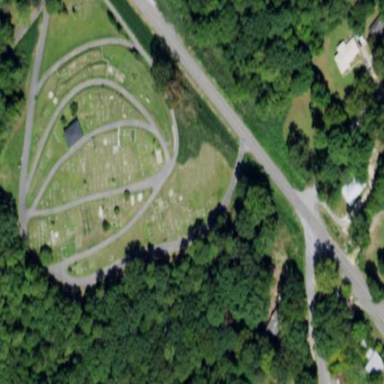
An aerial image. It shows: Cemetery.